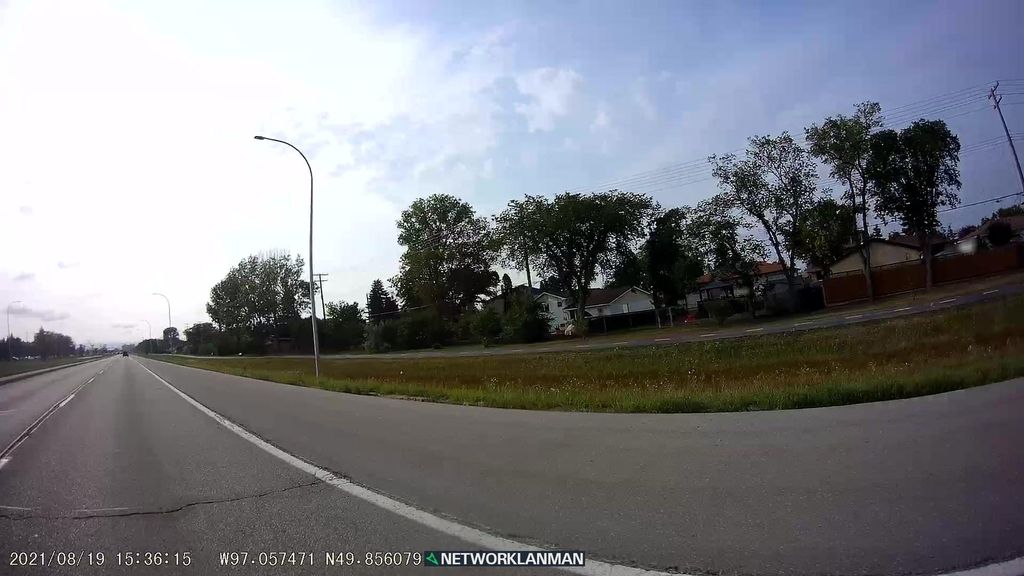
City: winnipeg